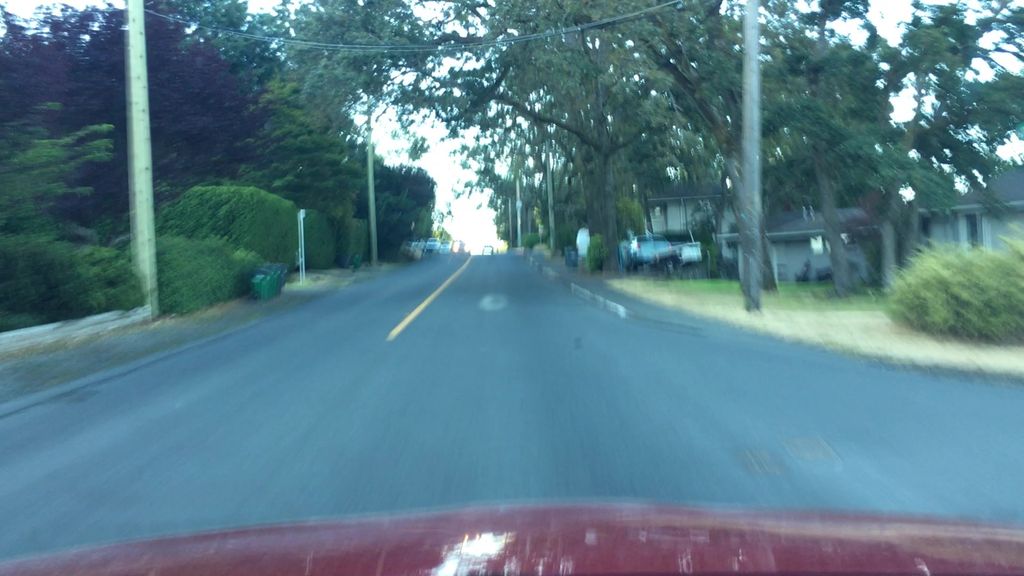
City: victoria